Aerial crown-view tile of a tropical tree (Barro Colorado Island, Panama), acquired 20240716:
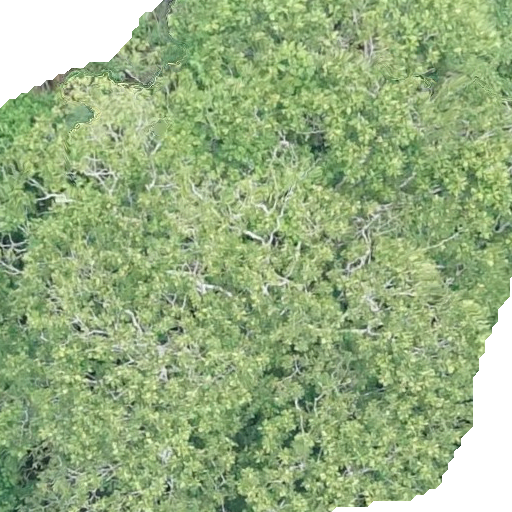
Species: Dipteryx oleifera
GBIF accepted scientific name: Dipteryx oleifera
Crown area: 464.285 m²